【题型】填空题　【知识点】解析几何　【难度】easy
已知圆 $C：(x+2)^2+y^2=25$ 上一动点 $M$，点 $B(2,0)$，线段$MB$ 的中垂线交直线 $MC$ 于点 $P(x,y)(x\geq0)$，且点 $P$ 到 $y$ 轴的距离是 $|PB|-2$，则 $|PB|=\underline{\quad\quad}$．
【解答】
【答案】$\frac{41}{18}/2\frac{5}{18}$

\vspace{0.8em}

【分析】根据 $|PB|+|PC|=5>4$ 确定 $P$ 的轨迹为椭圆的右半部分，根据条件联立方程组得到 $x=\frac{5}{18}$，再计算长度得到答案．

\vspace{0.8em}

【详解】圆 $C：(x+2)^2+y^2=25$，圆心为 $C(-2,0)$，半径 $R=5$，

如图所示：连接 $BP$，则 $|PB|=|PM|$，$|PB|+|PC|=|PM|+|PC|=|CM|=5>4$，

故 $P$ 的轨迹为椭圆的右半部分，椭圆方程为：$\frac{4x^2}{25}+\frac{4y^2}{9}=1$，$(x\geq0)$，

点 $P$ 到 $y$ 轴的距离是 $|PB|-2$，则 $|x|=\sqrt{(x-2)^2+y^2}-2$，且 $\frac{4x^2}{25}+\frac{4y^2}{9}=1$，

解得 $x=\frac{5}{18}$，（舍去负值），故 $|PB|=2+\frac{5}{18}=\frac{41}{18}$．

\vspace{0.5em}

故答案为：$\frac{41}{18}$

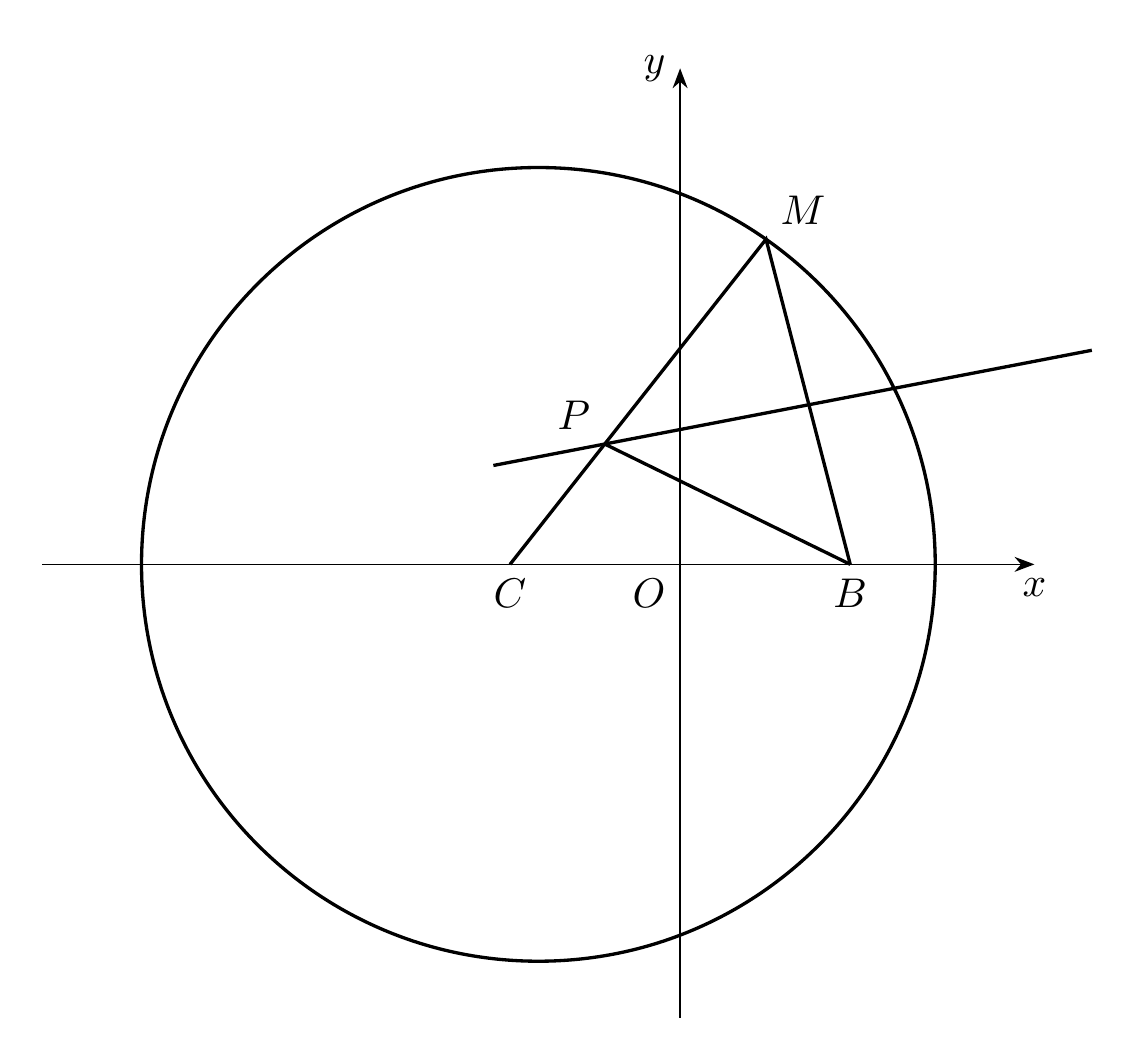